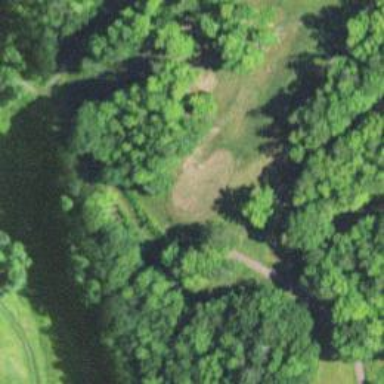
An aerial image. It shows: Service road designated as golf cart path.